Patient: sex F, age 66
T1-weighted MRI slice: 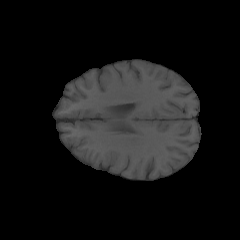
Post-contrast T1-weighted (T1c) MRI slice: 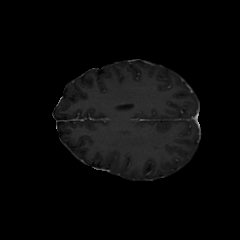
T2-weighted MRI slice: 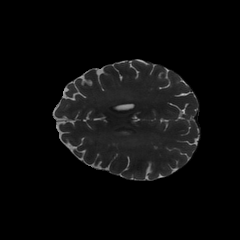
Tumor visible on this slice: no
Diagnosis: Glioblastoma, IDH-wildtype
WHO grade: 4